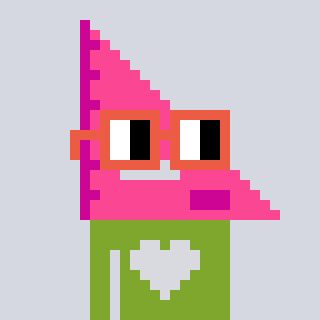
a pixel art character with square orange glasses, a squadron ruler-shaped head and a slimegreen-colored body on a cool background